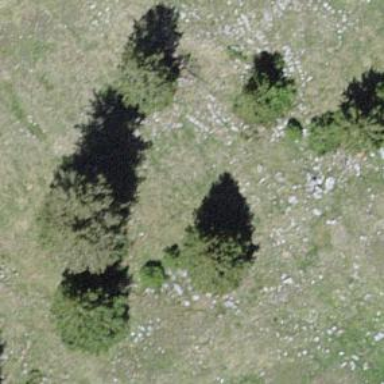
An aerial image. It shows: Needle-leaved tree in nature.